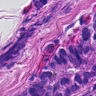
Metastatic tissue present: yes